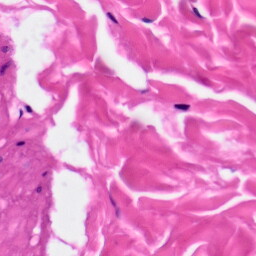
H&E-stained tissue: Skin